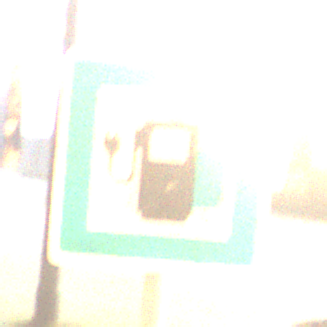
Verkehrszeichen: LadestationFuerElektrofahrzeuge
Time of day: Night
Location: Outdoor (Urban)
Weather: Clear
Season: NotSpecified
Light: Artificial